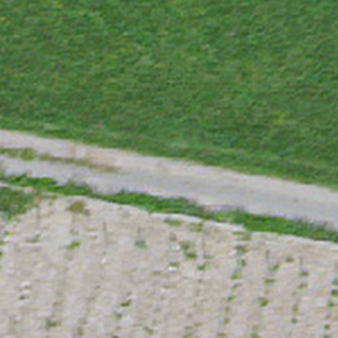
Label: other